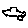
Label: car